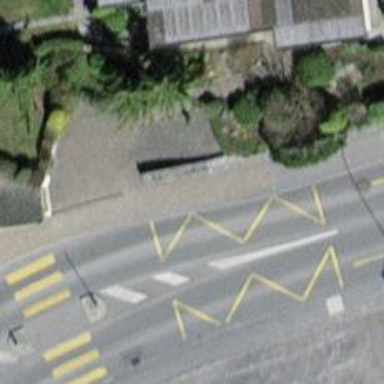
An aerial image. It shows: Bus stop with platform for public transport.